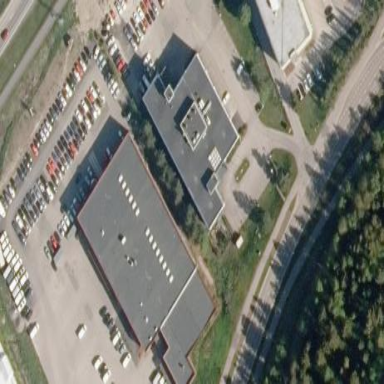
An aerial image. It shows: Industrial building.